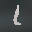
Label: 1